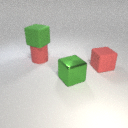
large red rubber cube behind large green metal cube